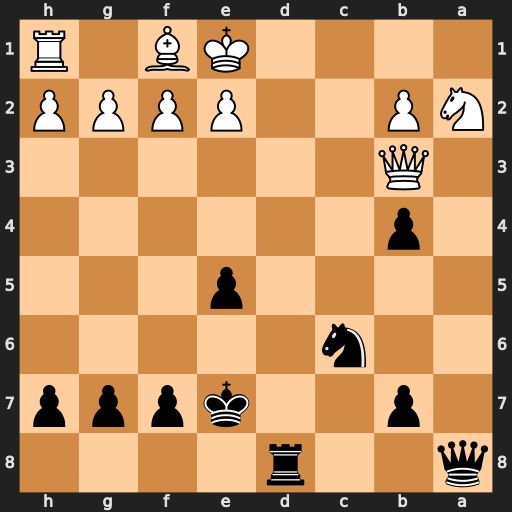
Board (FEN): q2r4/1p2kppp/2n5/4p3/1p6/1Q6/NP2PPPP/4KB1R
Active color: b
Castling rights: K
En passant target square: -
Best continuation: Nd4